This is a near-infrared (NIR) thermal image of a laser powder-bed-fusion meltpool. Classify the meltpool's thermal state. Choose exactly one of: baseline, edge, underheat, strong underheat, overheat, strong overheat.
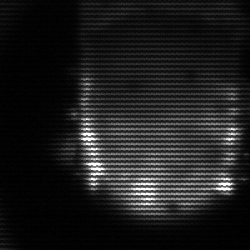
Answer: baseline